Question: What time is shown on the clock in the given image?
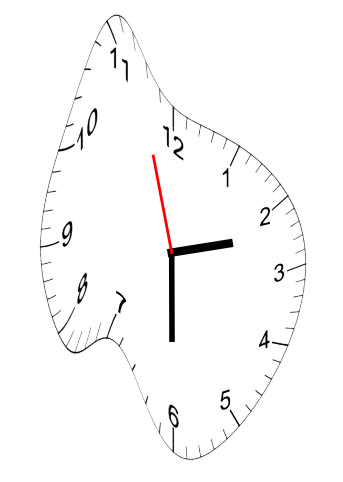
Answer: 02:29:57